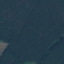
Label: Forest